Question: I want to basically make a dashed circle matching values from 0-100. I don't want to get 10 different images representing a different 10 point increment. How can I do it?

Something like this
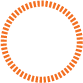
Answer: Make a custom subclass of UIView.
Override drawRect.
In it, you will use these functions:
- - - - -
If you look up the documentation of those functions, you'll quickly find cross-references to the functions you need.